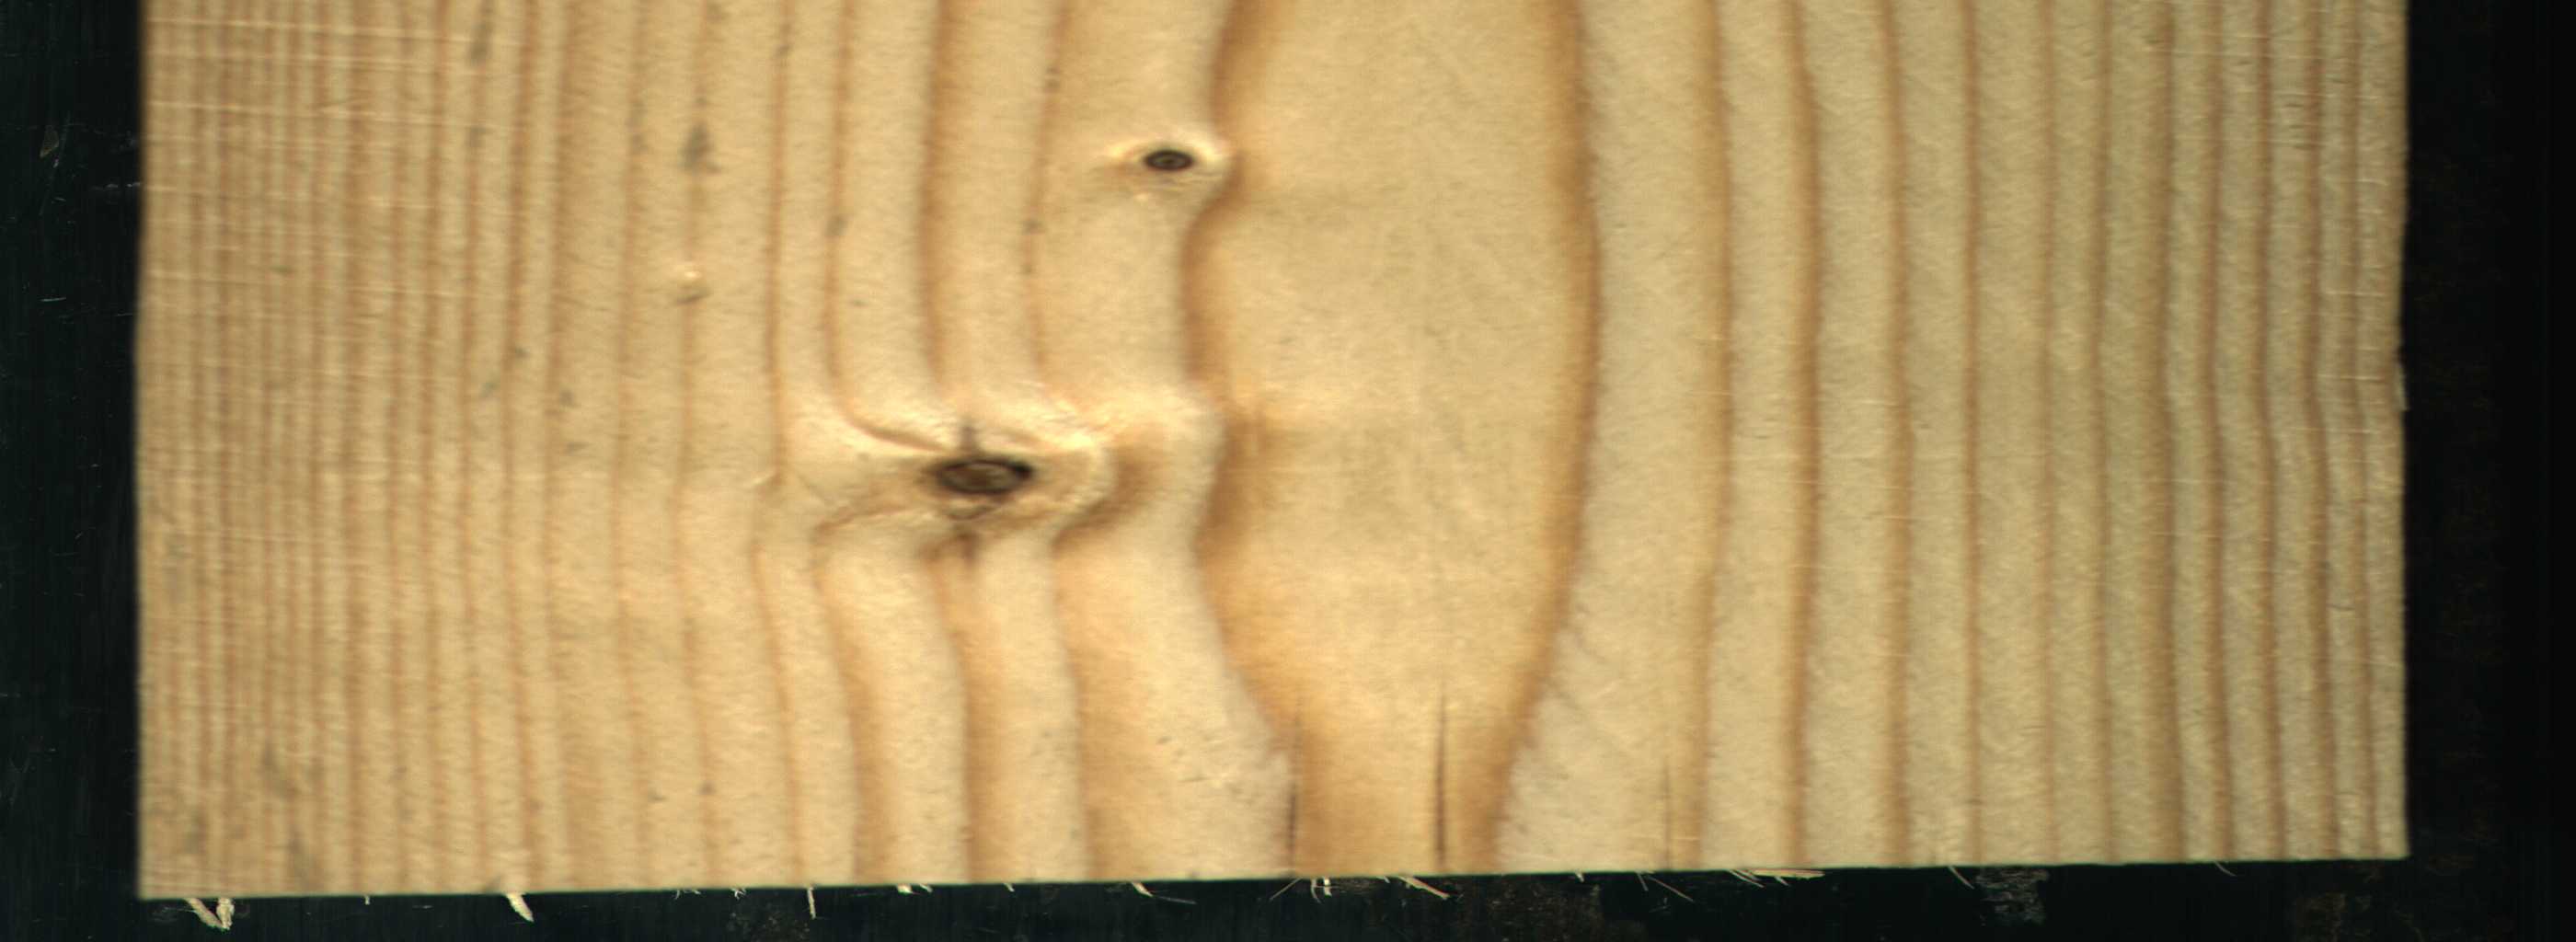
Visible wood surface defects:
Dead_Knot
Dead_Knot